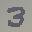
Label: 3